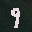
Label: 9